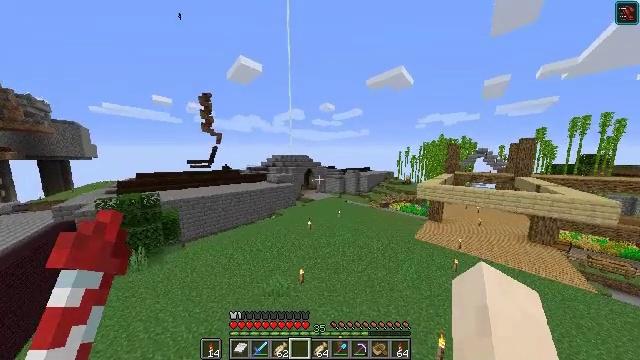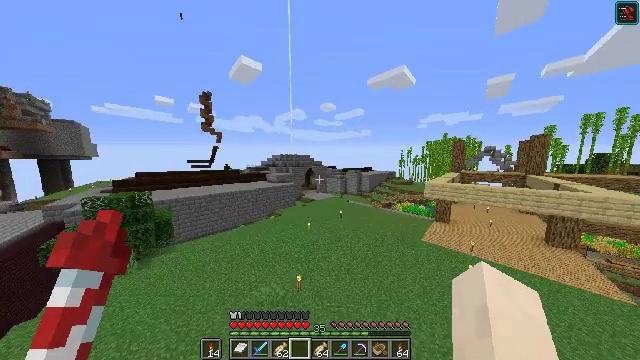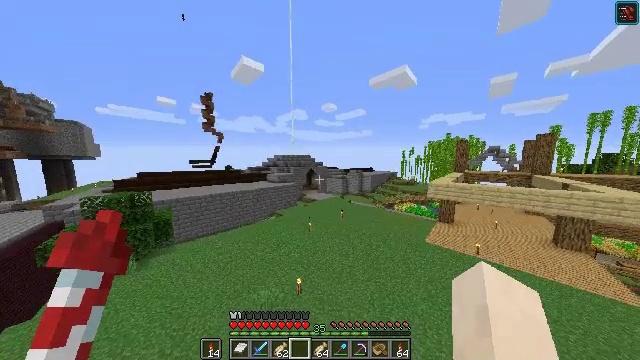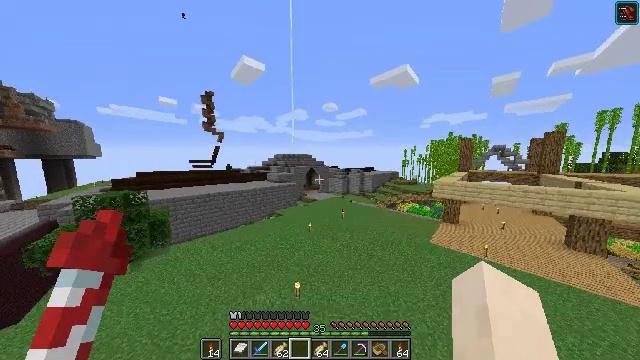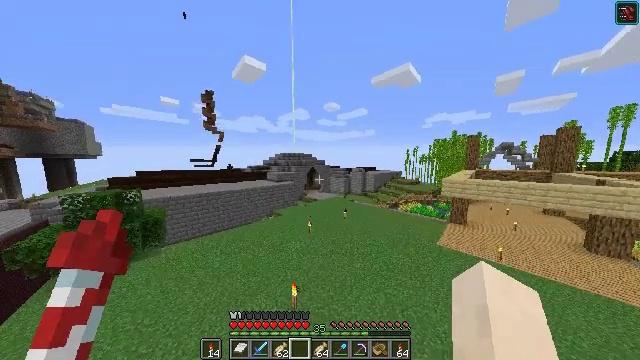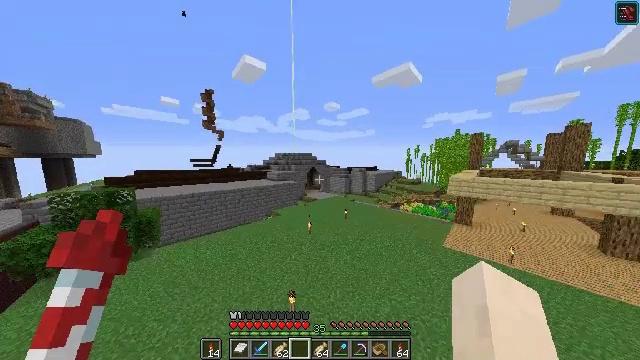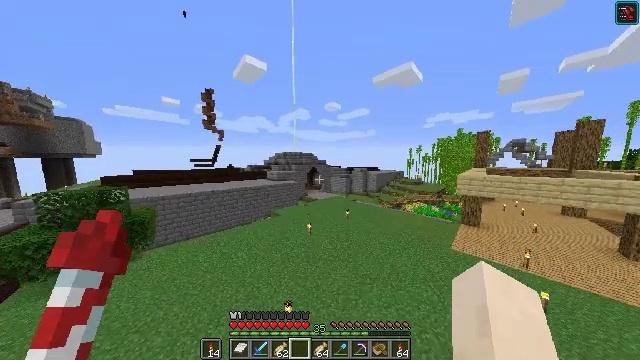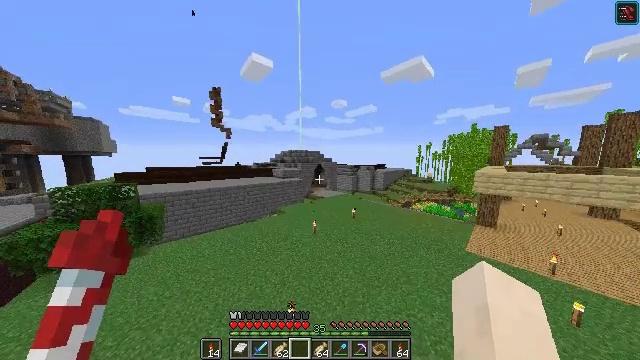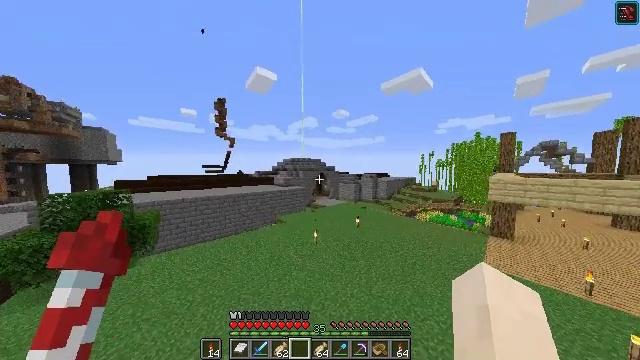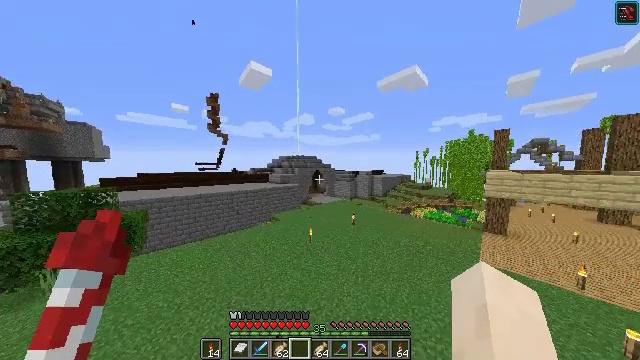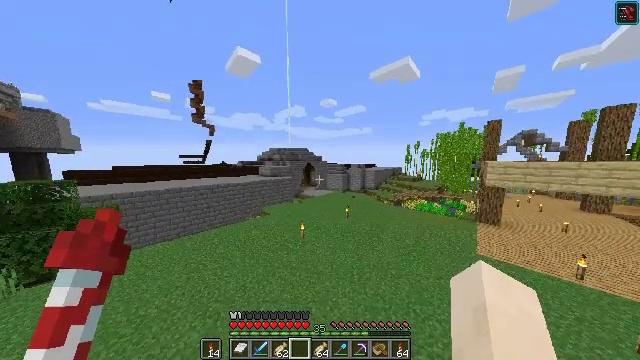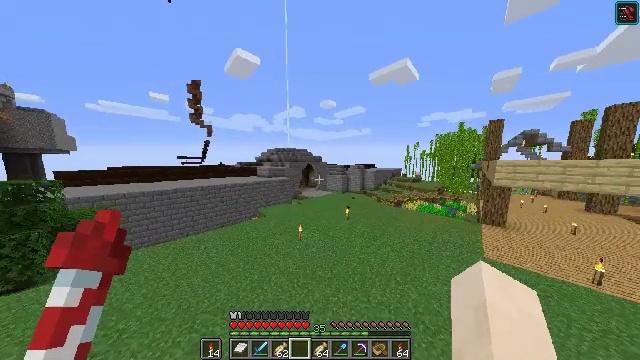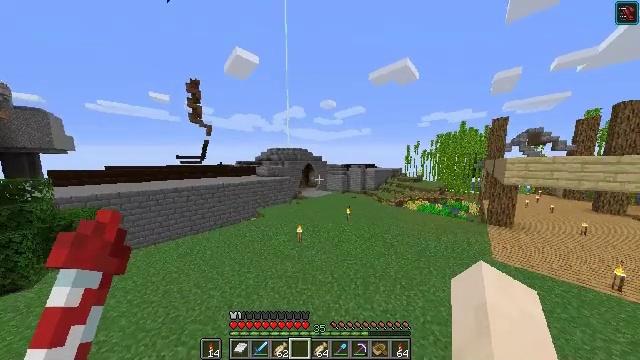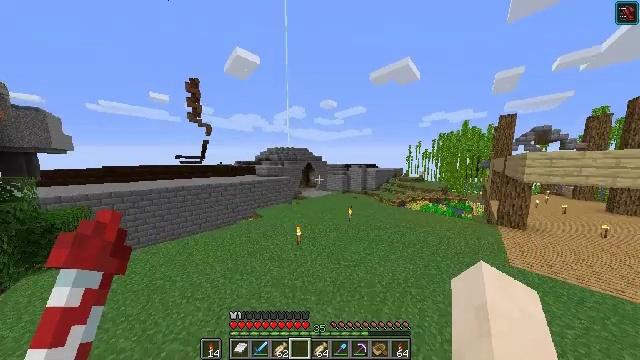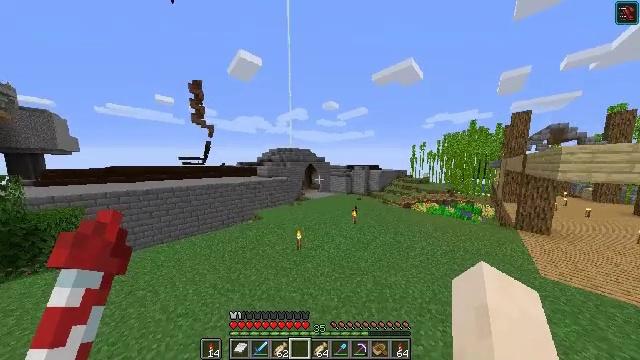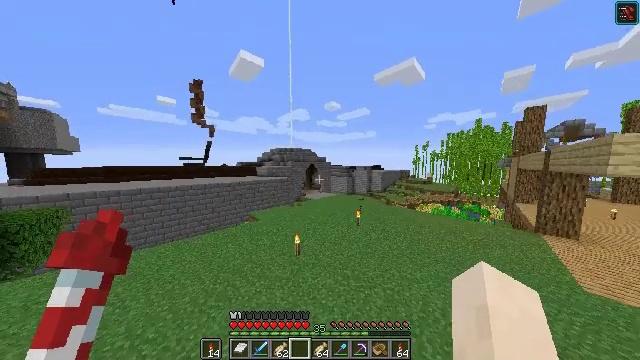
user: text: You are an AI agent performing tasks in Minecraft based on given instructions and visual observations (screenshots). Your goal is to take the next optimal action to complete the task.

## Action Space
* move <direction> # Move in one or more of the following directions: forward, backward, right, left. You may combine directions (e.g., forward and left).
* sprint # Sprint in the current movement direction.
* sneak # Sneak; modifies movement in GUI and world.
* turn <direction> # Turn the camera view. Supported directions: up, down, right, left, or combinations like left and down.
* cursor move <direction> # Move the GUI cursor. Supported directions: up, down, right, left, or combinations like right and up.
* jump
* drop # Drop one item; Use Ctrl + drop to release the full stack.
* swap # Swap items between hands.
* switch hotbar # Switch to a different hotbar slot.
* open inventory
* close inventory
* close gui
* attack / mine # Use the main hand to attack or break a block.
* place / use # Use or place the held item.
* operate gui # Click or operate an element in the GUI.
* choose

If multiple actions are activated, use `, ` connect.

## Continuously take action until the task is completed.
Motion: motion action
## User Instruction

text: Open the crafting table to craft a map.
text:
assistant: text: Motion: move forward
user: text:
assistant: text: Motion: move forward
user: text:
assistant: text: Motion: move forward
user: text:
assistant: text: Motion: move forward
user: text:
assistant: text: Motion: move forward
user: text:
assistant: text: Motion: move forward
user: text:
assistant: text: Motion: move forward, turn left
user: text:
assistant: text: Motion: move forward, turn up
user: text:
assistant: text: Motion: move forward, turn right
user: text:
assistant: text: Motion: move forward, turn right and down
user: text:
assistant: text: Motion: move forward
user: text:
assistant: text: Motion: move forward
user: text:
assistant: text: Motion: move forward
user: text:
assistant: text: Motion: move forward
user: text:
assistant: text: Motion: move forward
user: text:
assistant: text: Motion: move forward
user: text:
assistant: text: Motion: move forward
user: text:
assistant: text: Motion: move forward
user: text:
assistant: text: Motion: move forward
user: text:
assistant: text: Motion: move forward
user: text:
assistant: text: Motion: move forward
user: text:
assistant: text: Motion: move forward
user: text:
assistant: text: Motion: move forward
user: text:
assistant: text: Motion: move forward
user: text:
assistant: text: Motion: move forward
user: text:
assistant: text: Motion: move forward
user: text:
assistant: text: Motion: move forward
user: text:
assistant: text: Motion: move forward
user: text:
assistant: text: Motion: move forward
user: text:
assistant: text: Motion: move forward